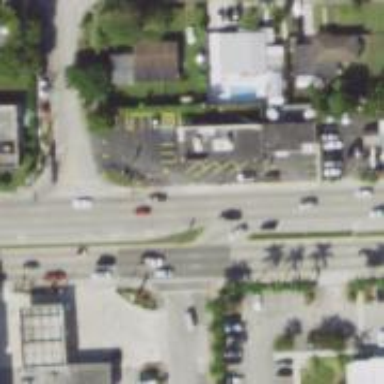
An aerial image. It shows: Primary road with asphalt surface. There is separate sidewalk.